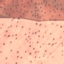
Land use / land cover class: PermanentCrop